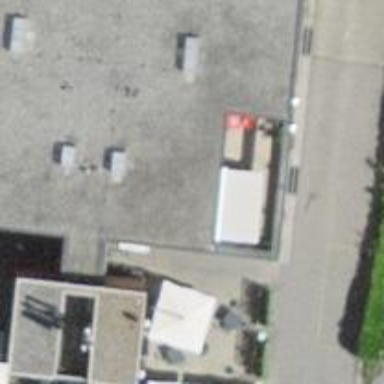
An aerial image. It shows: Restaurant.